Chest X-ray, AP view. Patient: 76 years old, sex M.
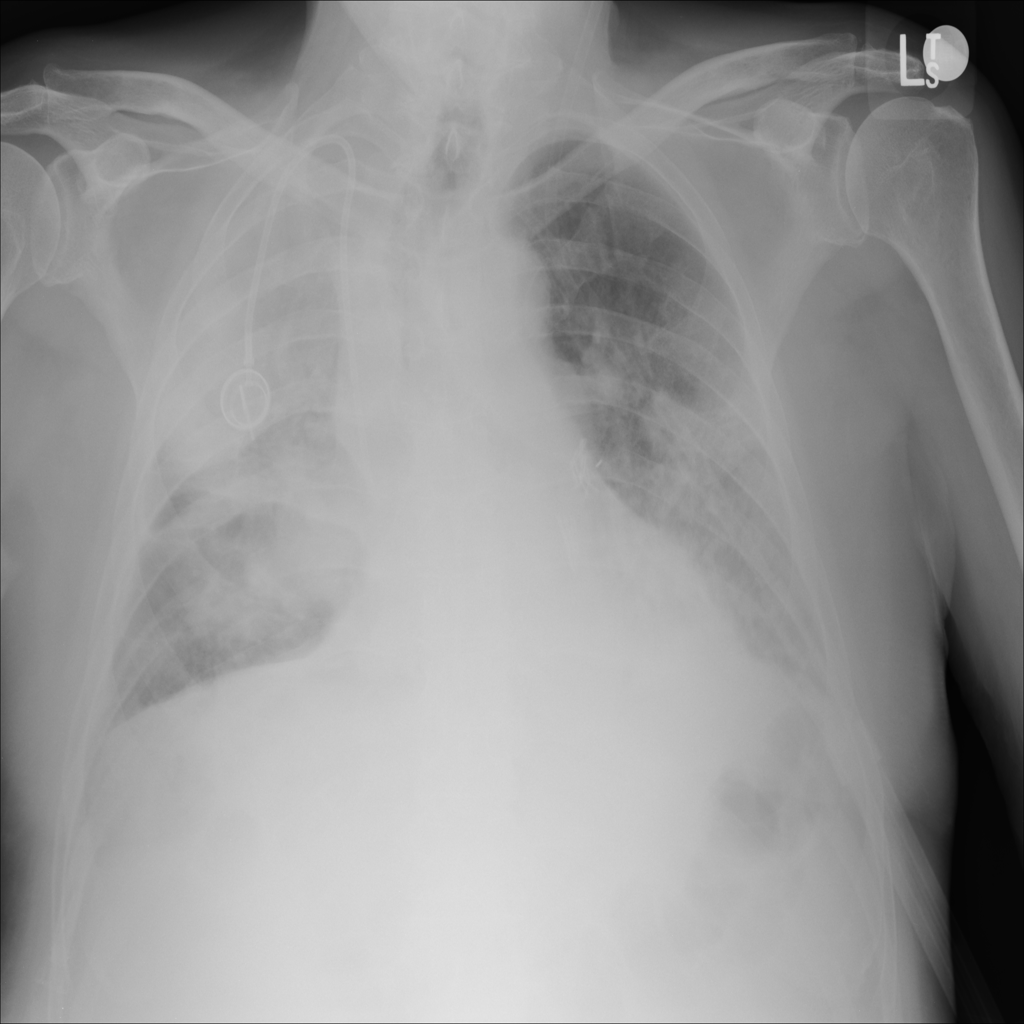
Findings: Infiltration